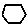
Label: hexagon